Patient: sex M, age 66
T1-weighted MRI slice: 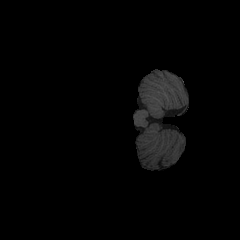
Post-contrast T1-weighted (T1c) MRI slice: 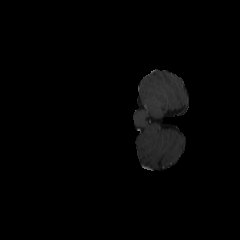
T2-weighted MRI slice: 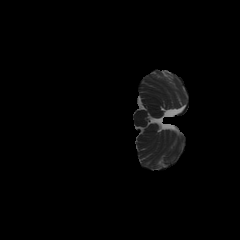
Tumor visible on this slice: no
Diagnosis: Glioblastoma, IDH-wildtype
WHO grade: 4